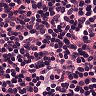
Metastatic tissue present: no